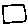
Label: square